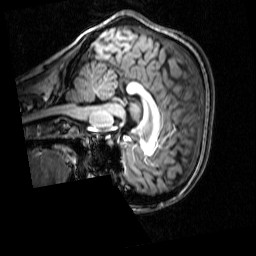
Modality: T1w
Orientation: sagittal